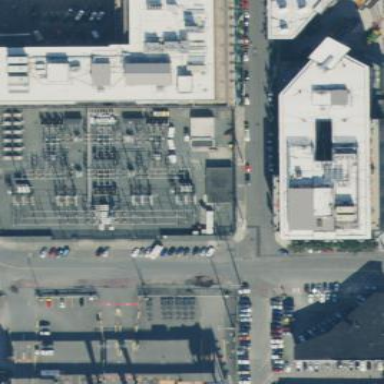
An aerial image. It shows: Distribution substation surrounded by fence.